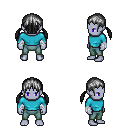
a pixel art fantasy rpg character, male body template, dark elf, purple skin, teal long-sleeve shirt, teal pants, gray twin-tailed hairstyle, white cloth bandages, four views (front, back, left, right), 2x2 character sprite sheet, small pixel art, hard edges, no anti-aliasing